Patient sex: M
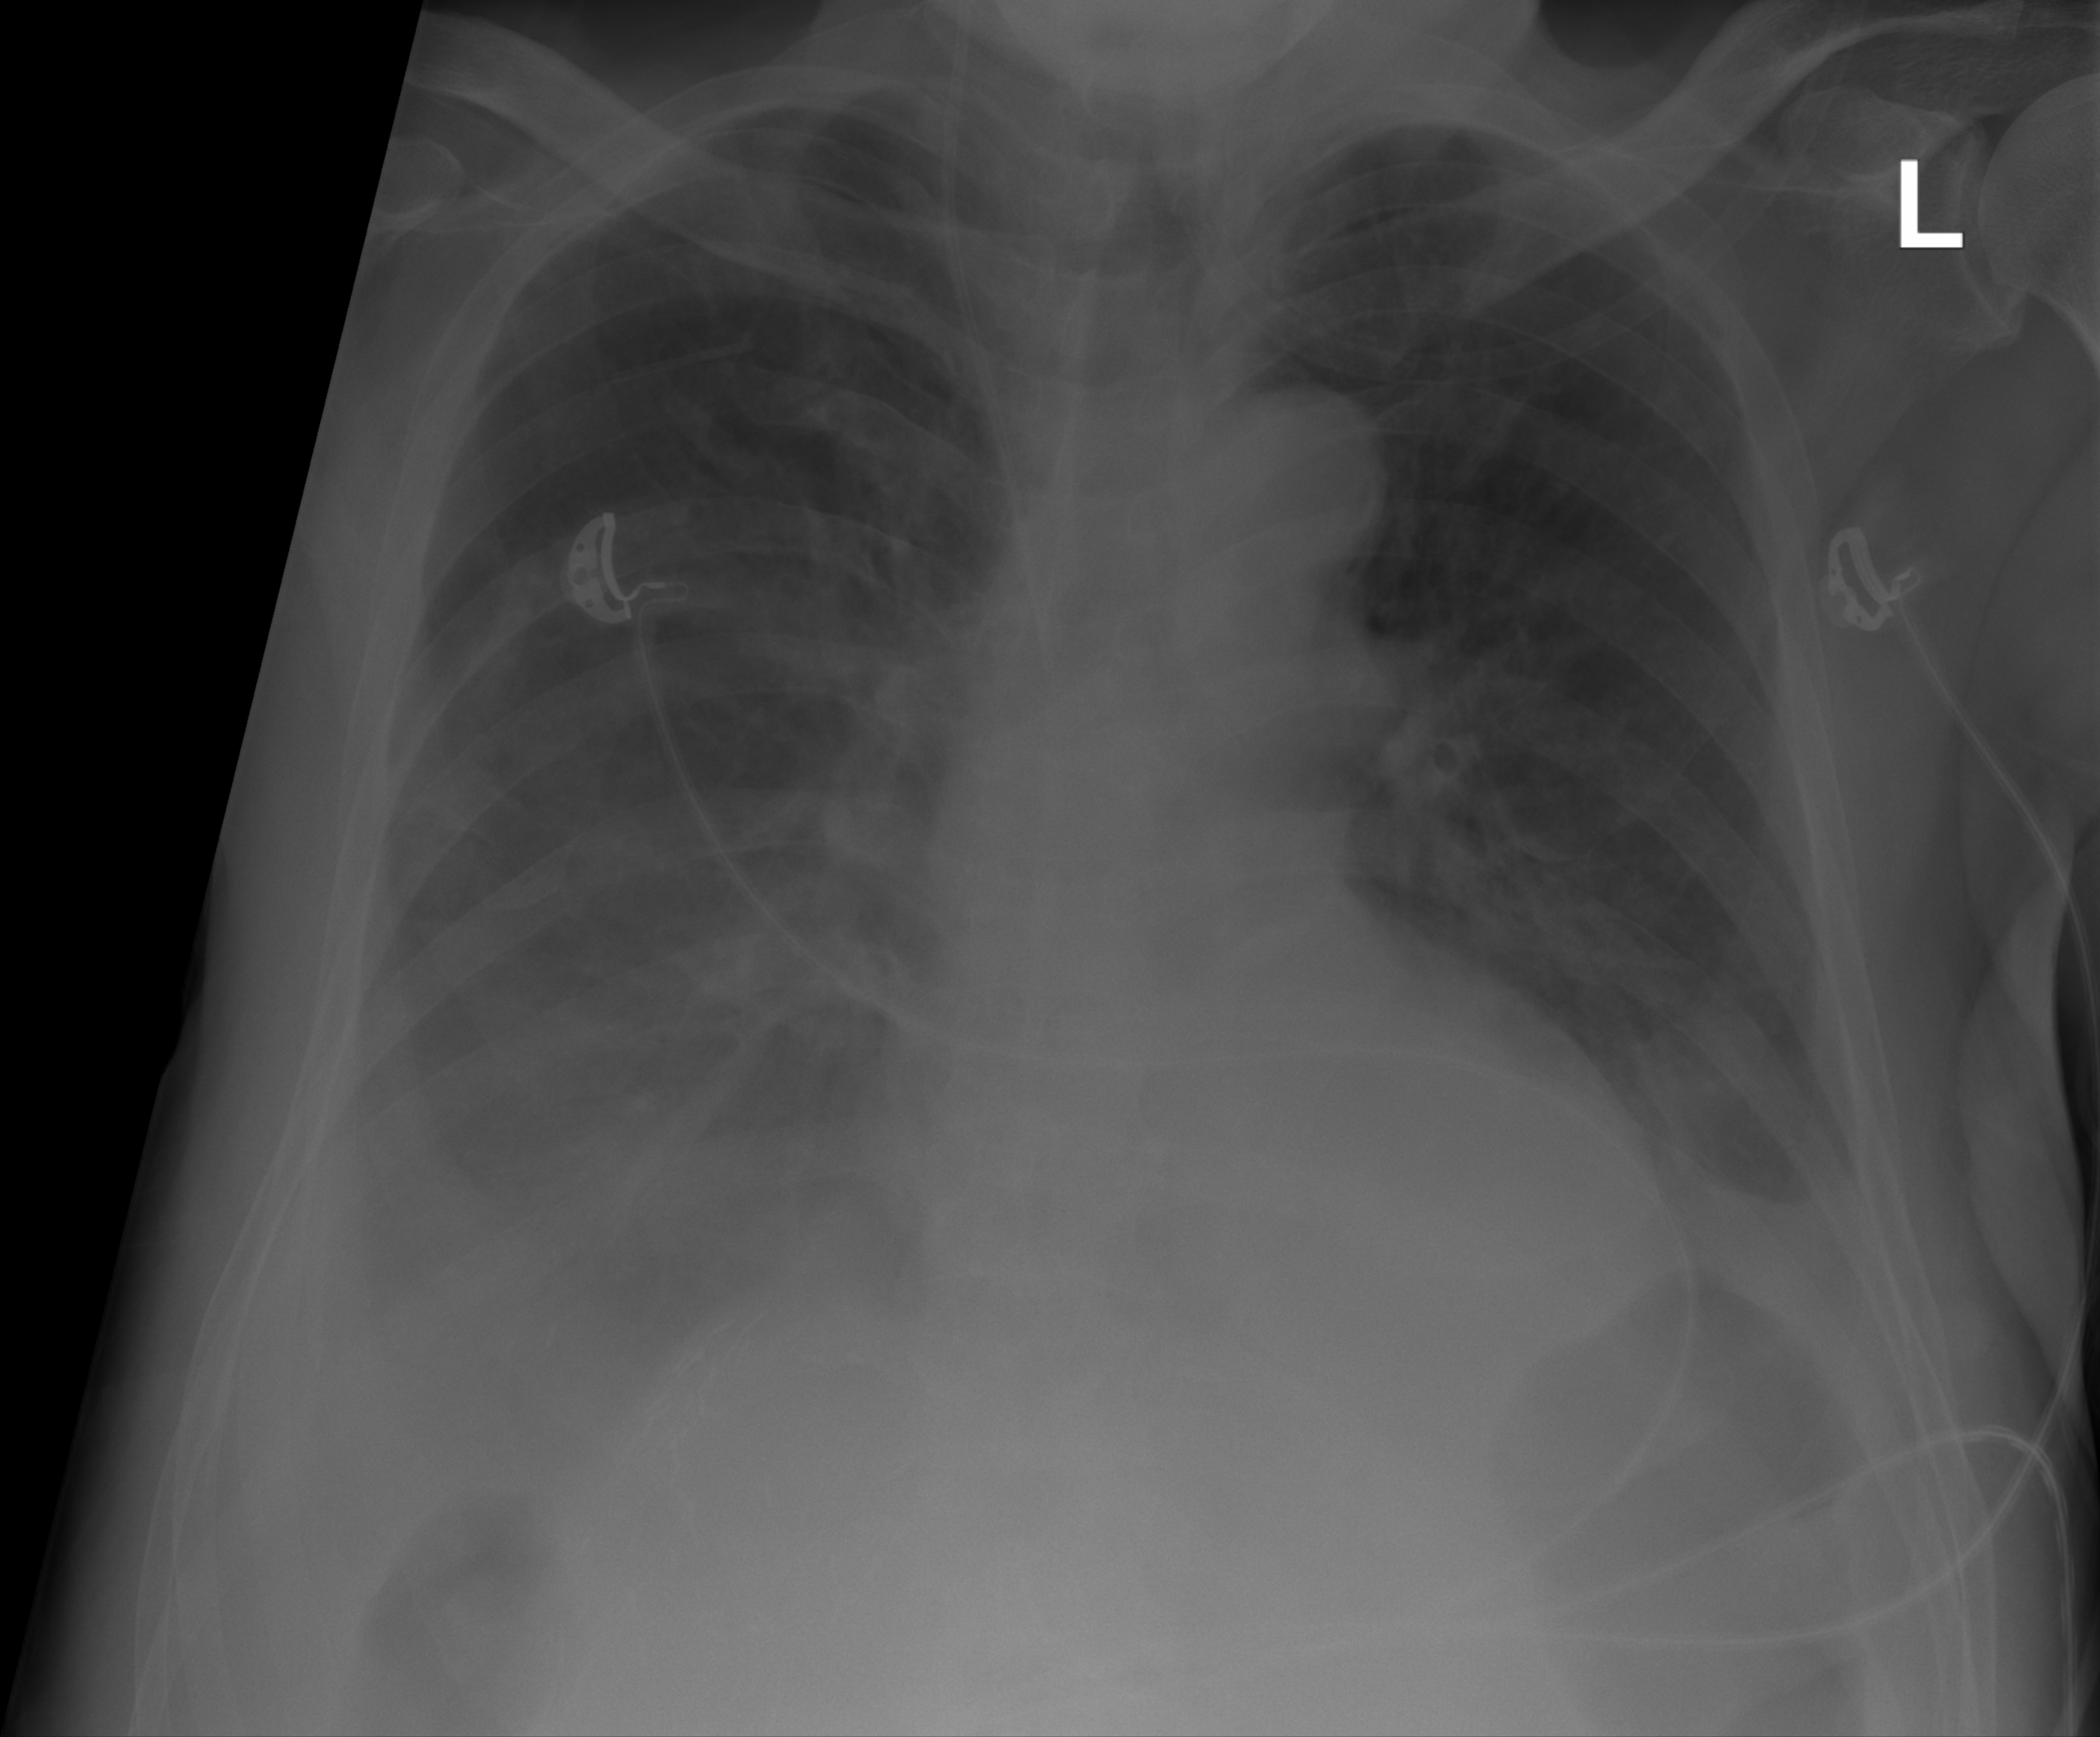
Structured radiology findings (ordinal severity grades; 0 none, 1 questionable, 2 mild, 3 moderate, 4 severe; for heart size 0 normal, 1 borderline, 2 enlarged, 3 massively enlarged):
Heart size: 0
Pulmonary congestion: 0
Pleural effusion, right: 2
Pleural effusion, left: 1
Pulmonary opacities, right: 0
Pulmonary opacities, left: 0
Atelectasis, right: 2
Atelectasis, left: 2